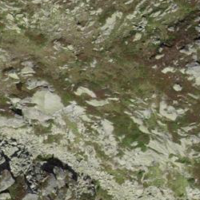
EUNIS habitat code: 31
Species observed at this site:
Phoenicurus ochruros
Corvus corone
Prunella modularis
Phoenicurus phoenicurus
Troglodytes troglodytes
Turdus merula